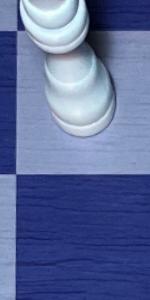
Label: Empty